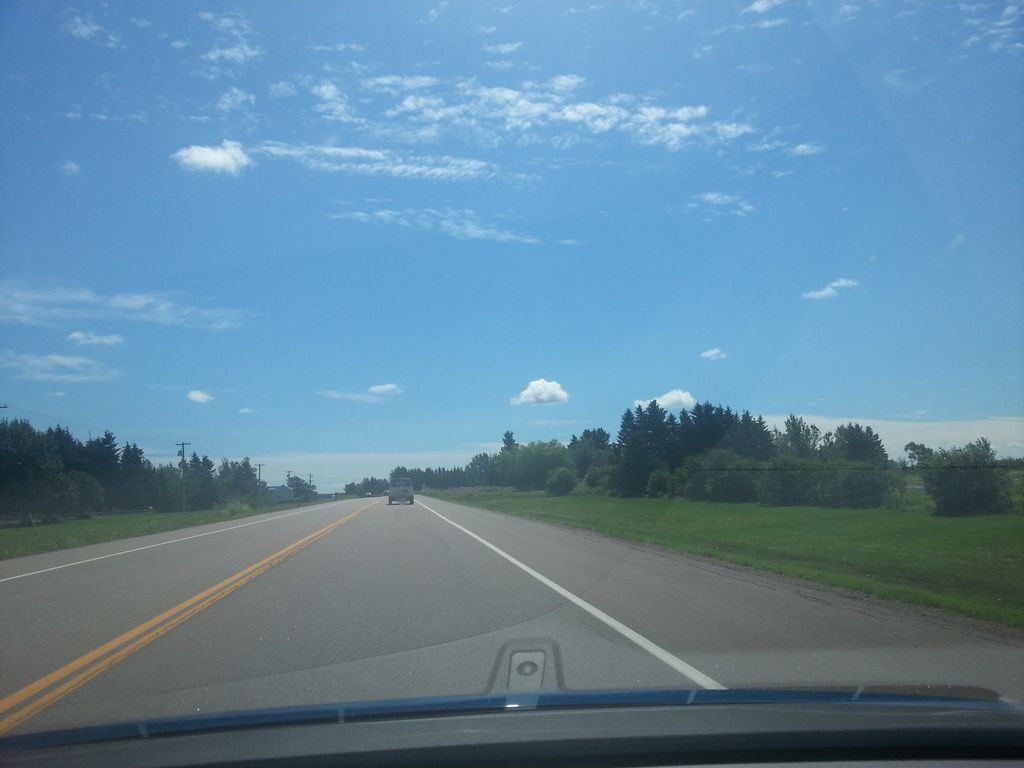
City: charlottetown